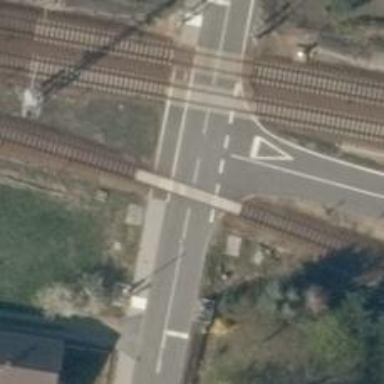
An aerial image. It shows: Railway track.